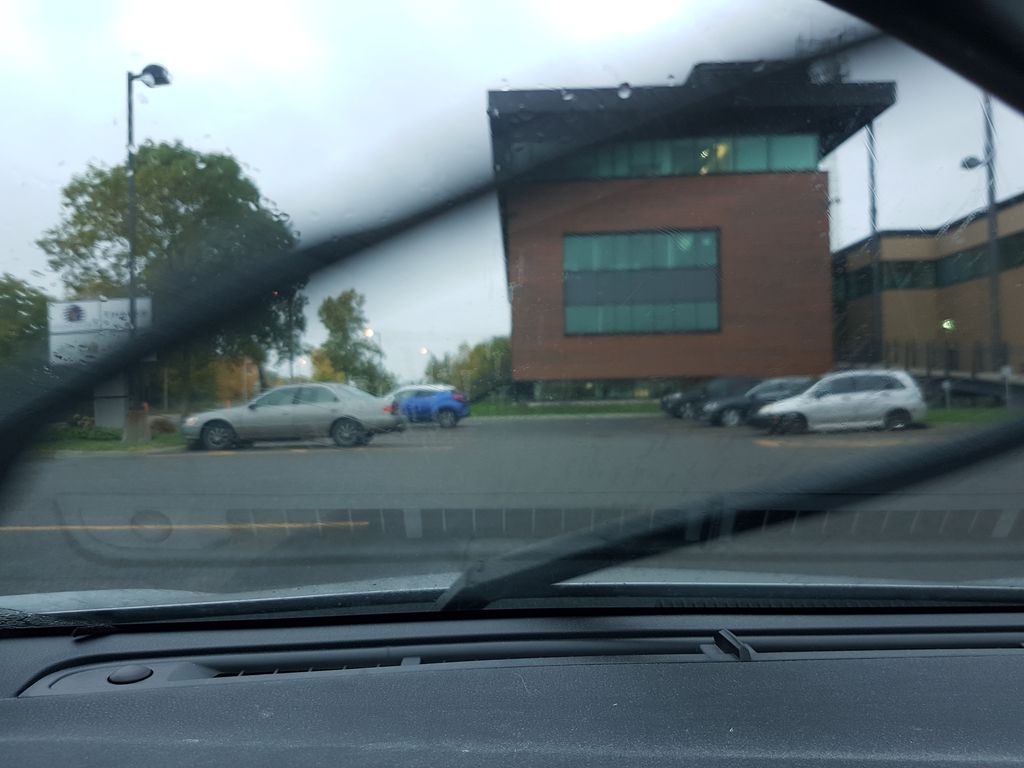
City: quebec_city